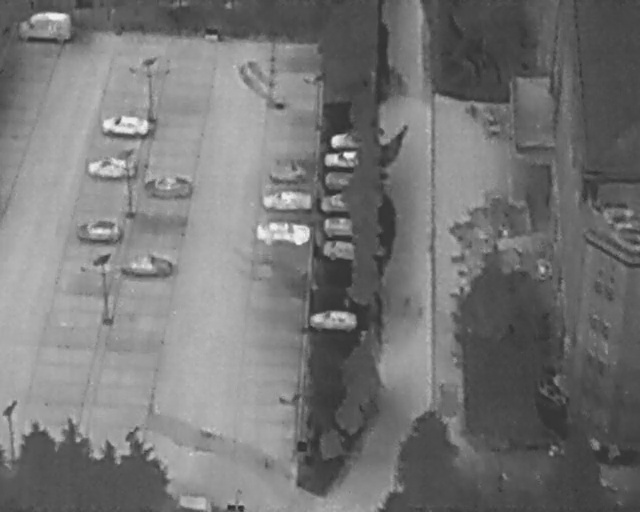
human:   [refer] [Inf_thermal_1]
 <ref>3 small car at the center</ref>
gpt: <box>[[51, 41, 54, 47, 2], [51, 36, 53, 43, 2], [51, 31, 54, 38, 2]]</box>